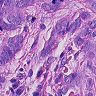
Metastatic tissue present: yes